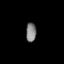
Tissue: lung
Cell type: Endothelial cells
Senescence score: 0.6936
Nuclear area (px): 191
Mean DAPI intensity: 128.712